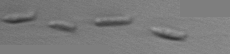
Label: Dinobryon